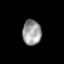
Tissue: skin
Cell type: Epithelial cells
Senescence score: 0.2627
Nuclear area (px): 465
Mean DAPI intensity: 155.43